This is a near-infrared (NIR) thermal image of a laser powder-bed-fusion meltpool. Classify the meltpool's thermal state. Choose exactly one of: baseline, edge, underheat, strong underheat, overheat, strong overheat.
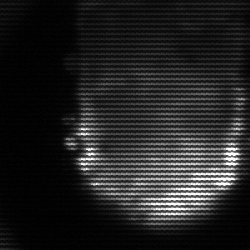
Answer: baseline